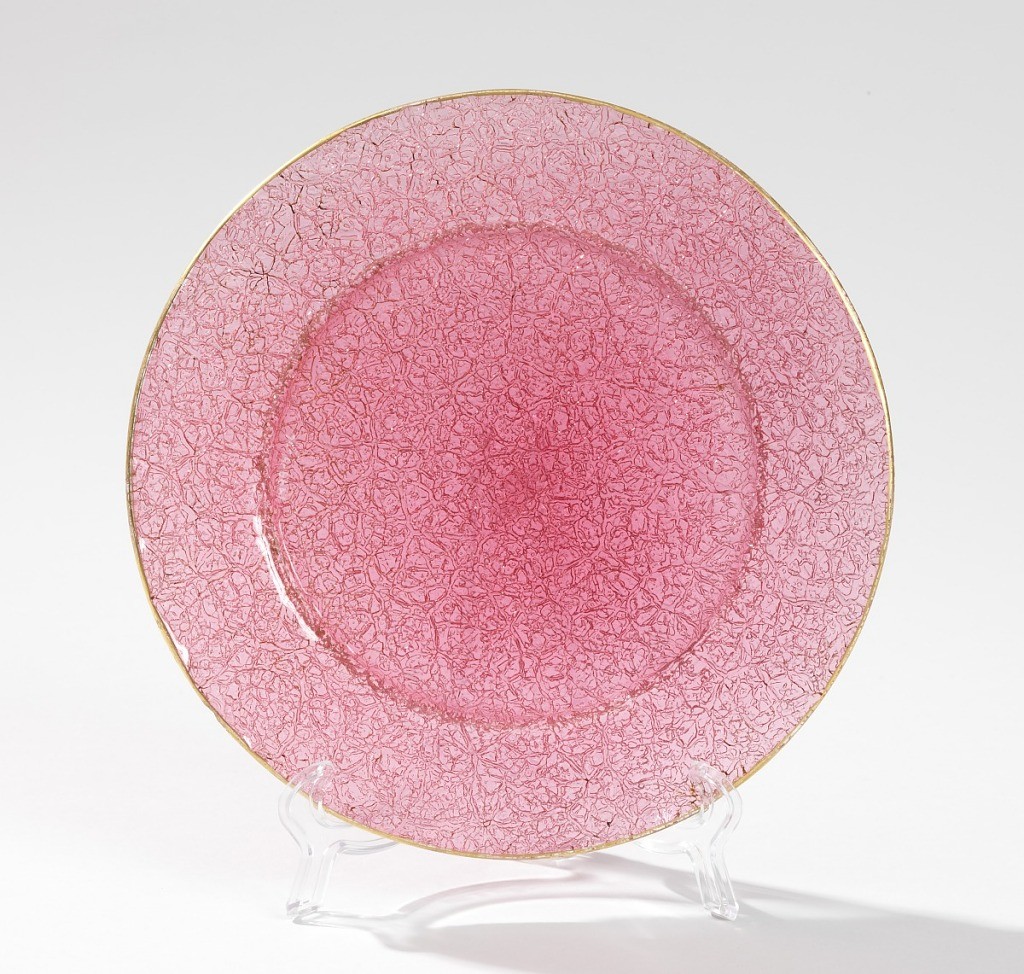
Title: Plate
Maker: Boston and Sandwich Glass Company, Sandwich, Massachusetts, USA, active 1824–1888
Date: ca. 1875–85
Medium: Overshot mold-blown glass, applied gilding
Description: Circular form of pink-red "ice" or "overshot" glass with wide rim and shallow well, smooth top surface, the underside rough and irregular; narrow gilded band around rim.